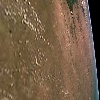
Label: land